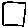
Label: square